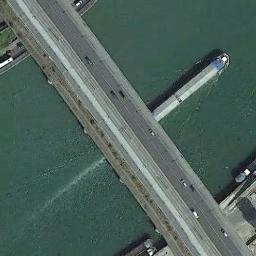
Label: bridge